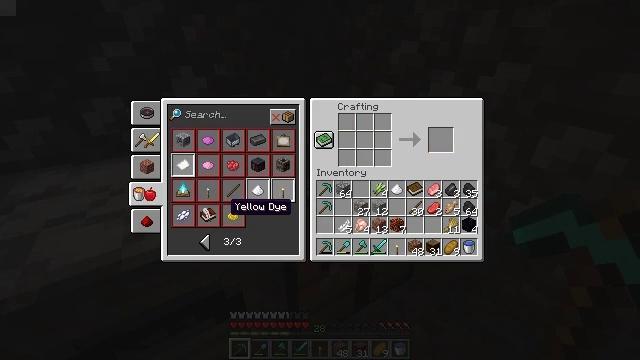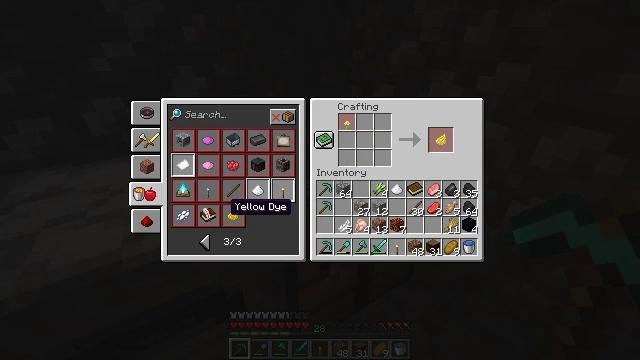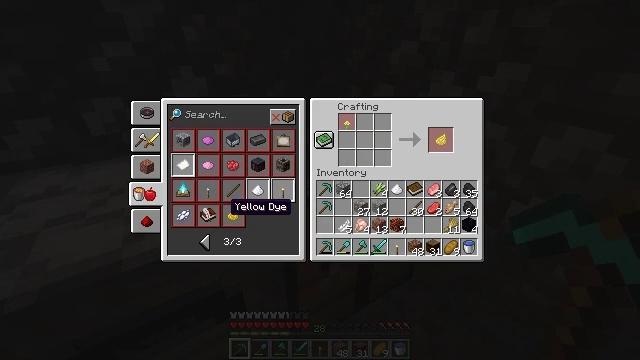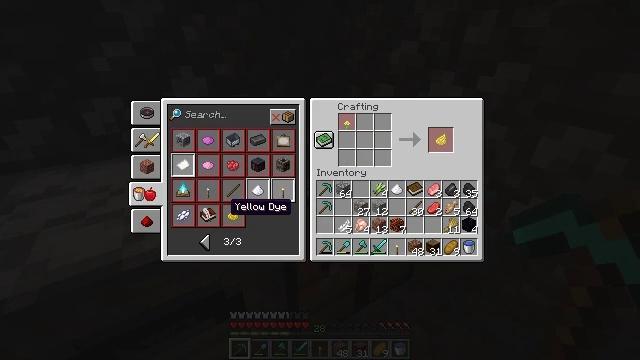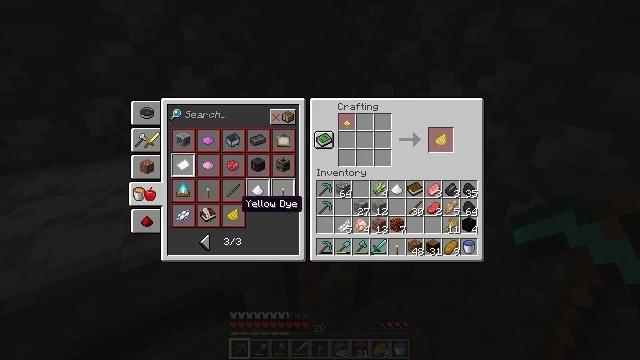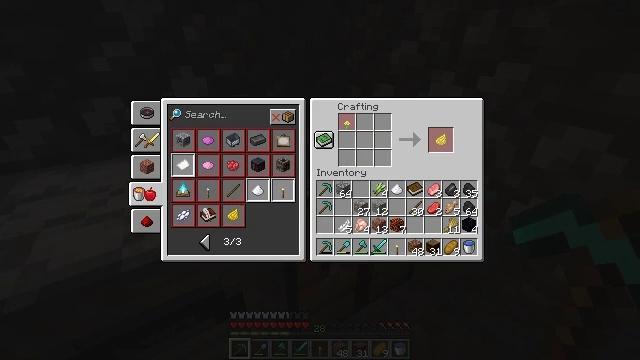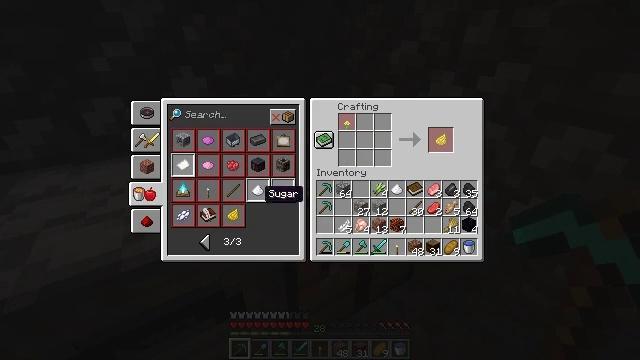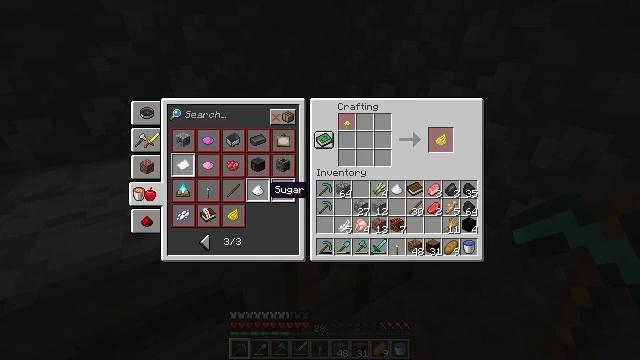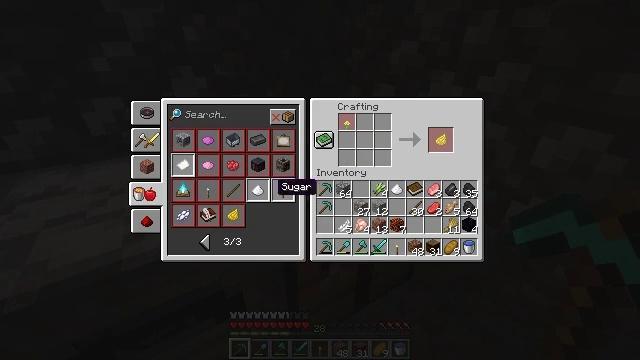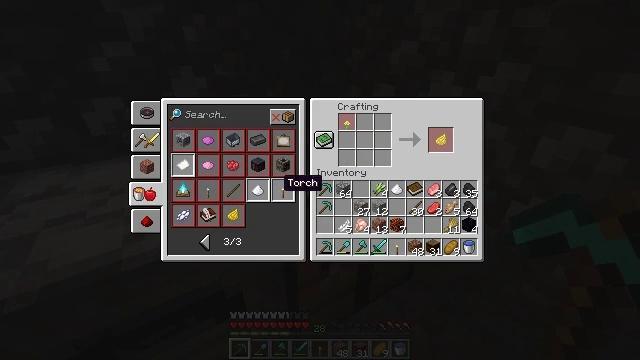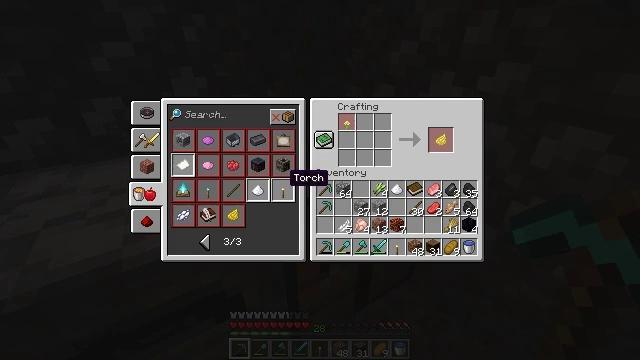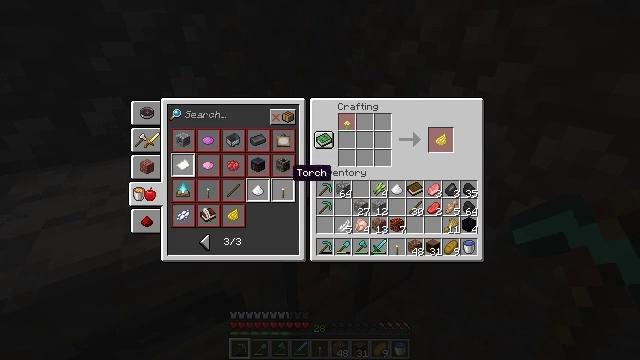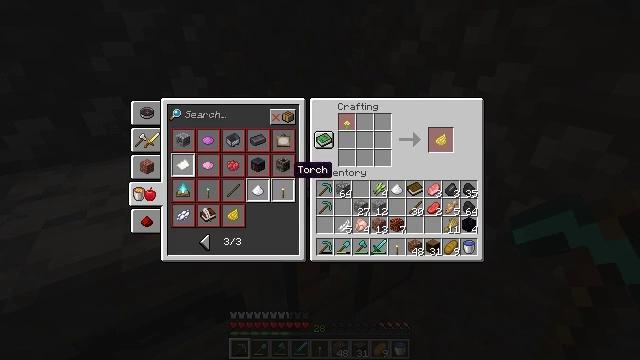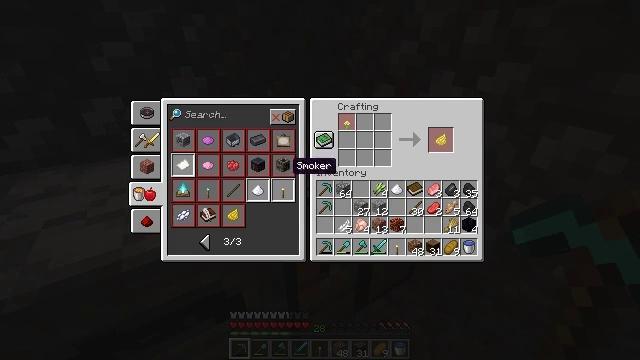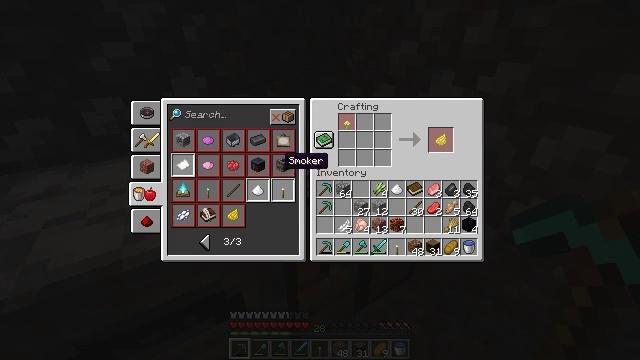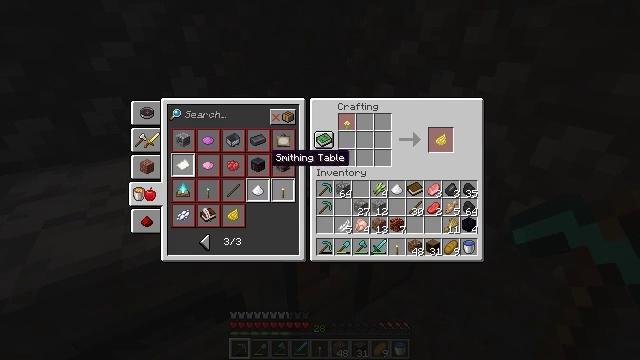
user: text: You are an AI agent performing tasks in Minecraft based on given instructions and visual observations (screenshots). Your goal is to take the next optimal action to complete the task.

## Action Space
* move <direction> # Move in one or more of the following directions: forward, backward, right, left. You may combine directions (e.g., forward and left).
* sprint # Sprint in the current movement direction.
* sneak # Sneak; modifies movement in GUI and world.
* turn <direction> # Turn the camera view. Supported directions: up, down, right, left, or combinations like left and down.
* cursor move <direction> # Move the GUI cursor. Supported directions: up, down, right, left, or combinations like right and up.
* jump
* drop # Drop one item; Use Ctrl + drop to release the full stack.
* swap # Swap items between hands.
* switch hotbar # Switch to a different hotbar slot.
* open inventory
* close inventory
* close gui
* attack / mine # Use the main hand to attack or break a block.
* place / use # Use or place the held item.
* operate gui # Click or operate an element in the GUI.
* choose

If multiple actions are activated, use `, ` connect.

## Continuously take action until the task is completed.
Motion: motion action
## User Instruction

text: Open a crafting table to create the enchanting table.
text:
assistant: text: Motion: no_op
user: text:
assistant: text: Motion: no_op
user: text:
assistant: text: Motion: no_op
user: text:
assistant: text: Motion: cursor move right
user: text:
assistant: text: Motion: cursor move right
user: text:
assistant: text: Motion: cursor move right
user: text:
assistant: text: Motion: no_op
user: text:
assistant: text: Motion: no_op
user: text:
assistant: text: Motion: no_op
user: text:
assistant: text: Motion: no_op
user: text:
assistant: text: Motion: no_op
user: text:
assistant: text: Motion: no_op
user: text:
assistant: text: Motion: no_op
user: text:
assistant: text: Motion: cursor move left
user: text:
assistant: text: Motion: cursor move left
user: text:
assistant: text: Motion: cursor move left
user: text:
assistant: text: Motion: cursor move left
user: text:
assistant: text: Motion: no_op
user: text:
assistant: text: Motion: no_op
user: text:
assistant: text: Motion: operate gui
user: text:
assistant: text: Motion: operate gui
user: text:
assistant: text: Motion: operate gui
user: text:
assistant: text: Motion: operate gui
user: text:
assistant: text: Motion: no_op
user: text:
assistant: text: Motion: no_op
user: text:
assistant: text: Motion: cursor move left and down
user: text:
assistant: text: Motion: cursor move left and down
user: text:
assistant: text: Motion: no_op
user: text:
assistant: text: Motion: no_op
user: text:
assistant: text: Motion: cursor move up